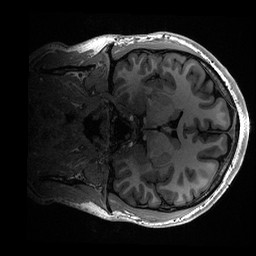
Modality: T1w
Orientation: coronal
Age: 20
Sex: male
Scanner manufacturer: ge
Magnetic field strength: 3 T
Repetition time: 0.006952 s
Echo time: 0.00292 s